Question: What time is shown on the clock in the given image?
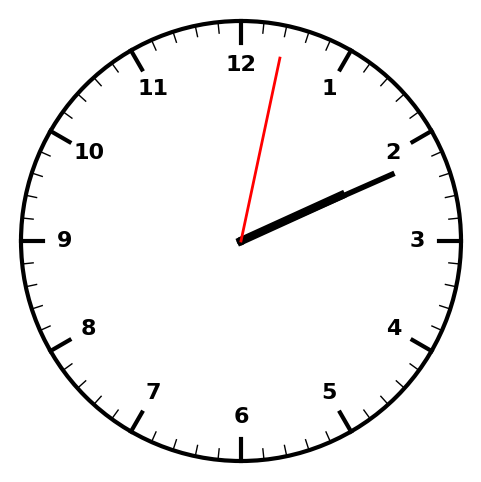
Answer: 02:11:02